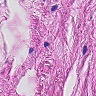
Metastatic tissue present: no